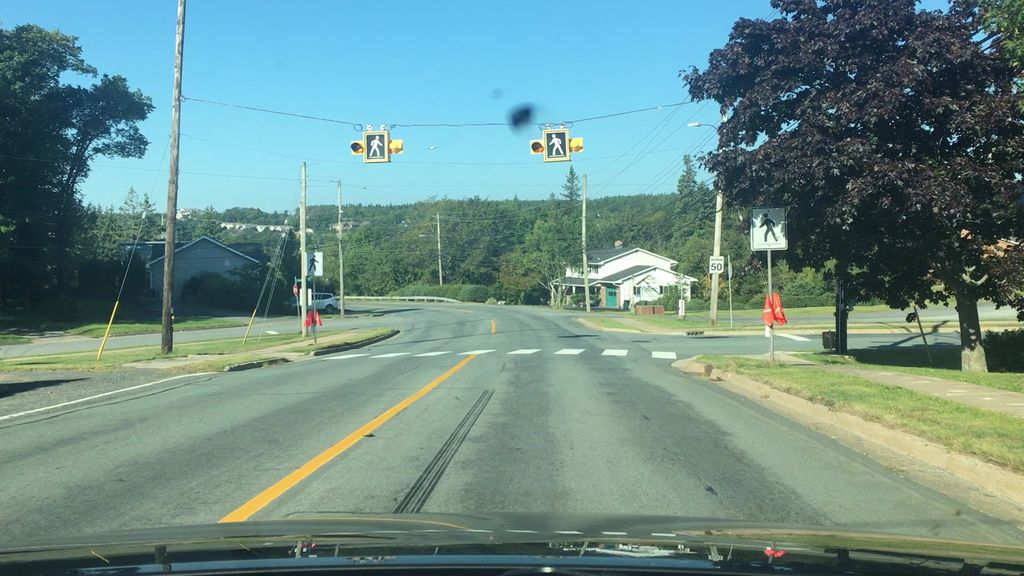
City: halifax